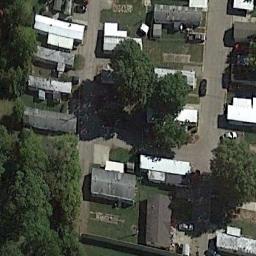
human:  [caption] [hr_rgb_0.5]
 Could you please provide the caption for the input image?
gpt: There are many trees in the mobile home park .

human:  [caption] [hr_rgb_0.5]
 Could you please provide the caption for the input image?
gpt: The mobile home park is next to some trees .

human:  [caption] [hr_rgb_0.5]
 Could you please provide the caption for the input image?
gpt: The mobile home park has some mobile homes and some green areas are next to the mobile home park .

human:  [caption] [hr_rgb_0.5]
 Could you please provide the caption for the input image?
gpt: There are two rows of mobile homes on the lawn .

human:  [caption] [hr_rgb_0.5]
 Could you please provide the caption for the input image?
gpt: There are some buildings and green trees in the mobile home park .